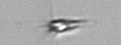
Label: Calciopappus